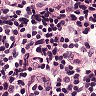
Metastatic tissue present: no